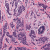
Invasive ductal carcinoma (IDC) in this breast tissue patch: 1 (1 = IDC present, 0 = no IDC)